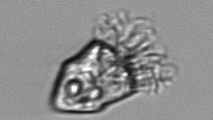
Label: Strombidium_inclinatum